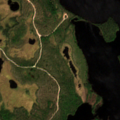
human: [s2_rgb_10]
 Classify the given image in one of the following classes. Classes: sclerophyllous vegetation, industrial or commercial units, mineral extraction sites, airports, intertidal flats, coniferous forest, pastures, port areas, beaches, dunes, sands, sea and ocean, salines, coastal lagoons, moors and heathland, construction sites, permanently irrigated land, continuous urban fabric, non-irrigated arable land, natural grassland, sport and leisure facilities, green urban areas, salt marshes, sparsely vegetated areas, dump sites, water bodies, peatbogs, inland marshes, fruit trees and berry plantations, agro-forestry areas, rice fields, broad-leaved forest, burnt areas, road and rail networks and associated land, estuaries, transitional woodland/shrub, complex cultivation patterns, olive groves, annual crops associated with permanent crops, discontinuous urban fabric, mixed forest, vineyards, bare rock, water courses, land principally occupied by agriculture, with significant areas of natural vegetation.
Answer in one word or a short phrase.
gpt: coniferous forest, peatbogs, water bodies